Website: apple-inc
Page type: receipt
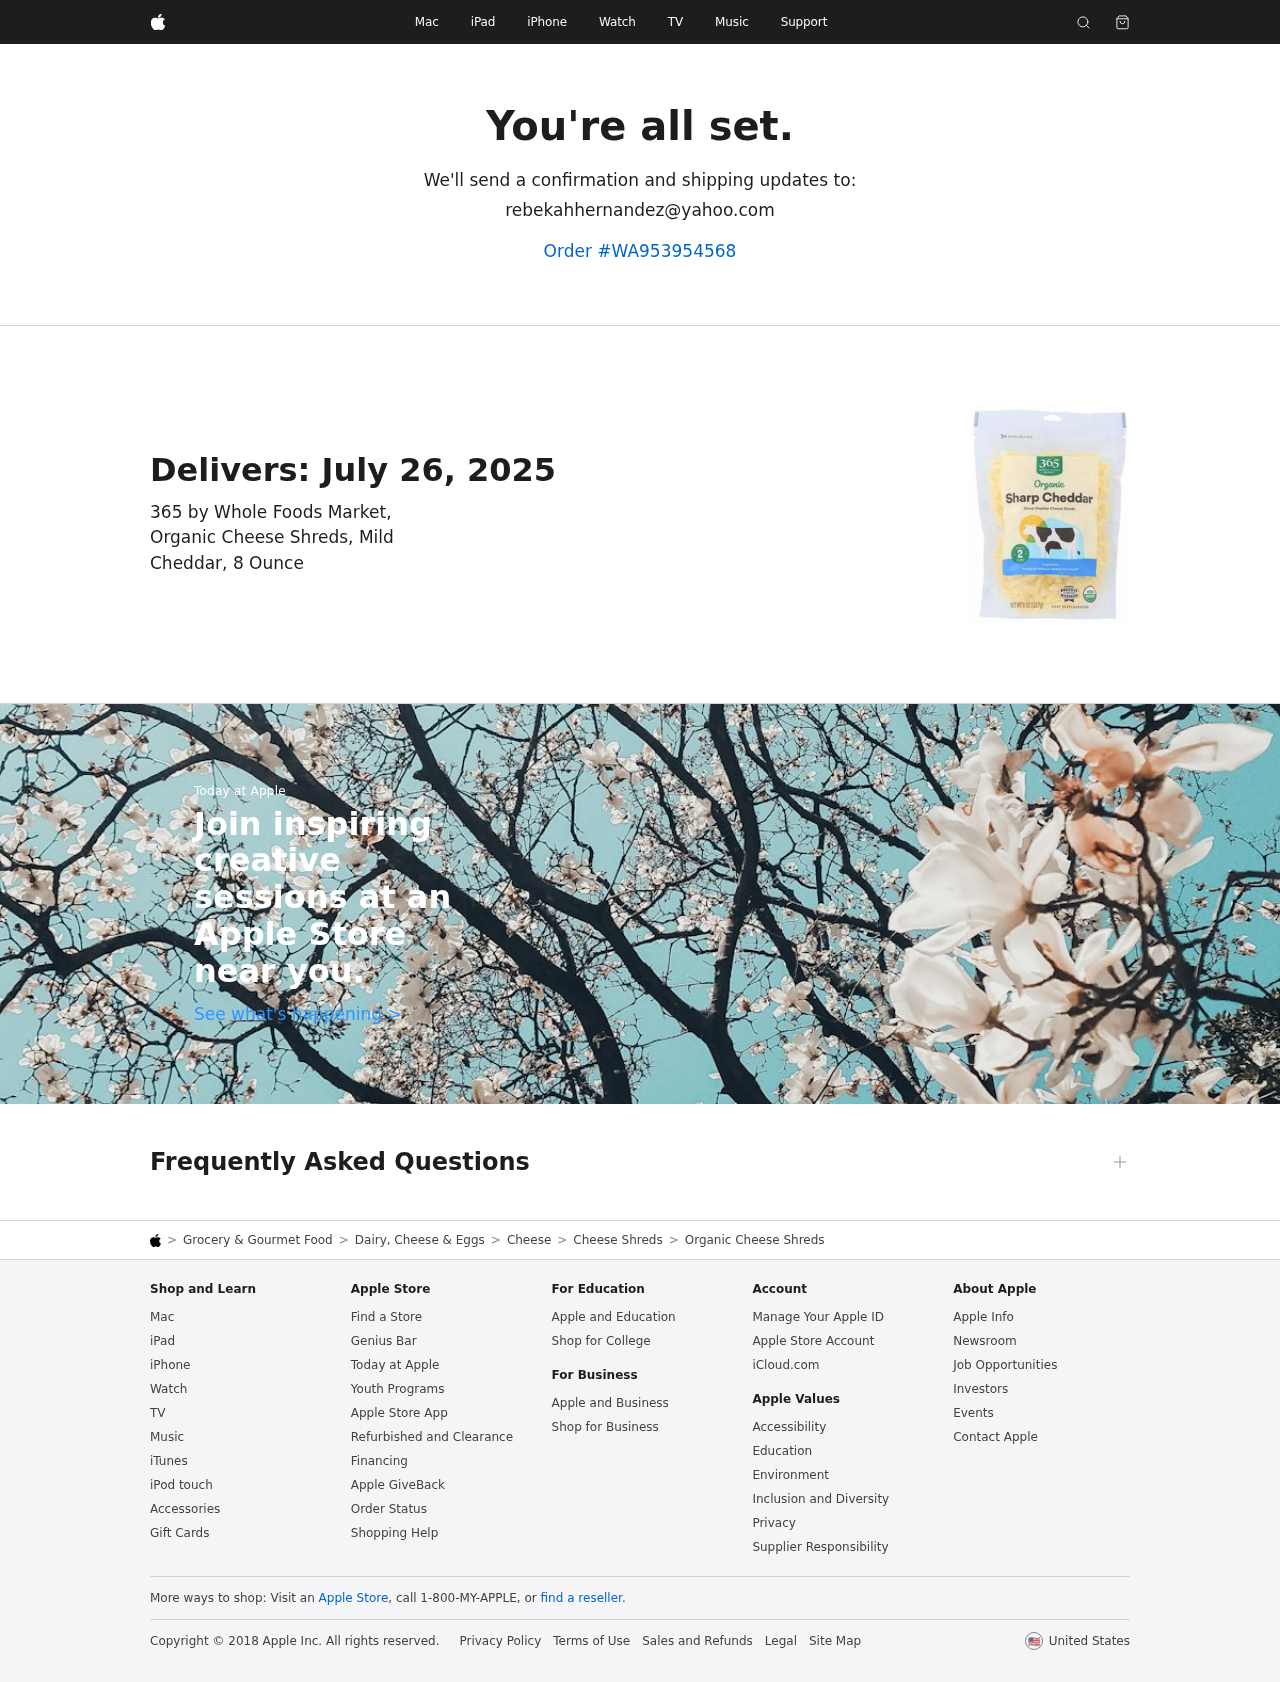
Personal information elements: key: PII_EMAIL
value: rebekahhernandez@yahoo.com
Product elements: key: PRODUCT1_BREADCRUMB
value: Grocery & Gourmet Food
Dairy, Cheese & Eggs
Cheese
Cheese Shreds
Organic Cheese Shreds
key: PRODUCT1_NAME
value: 365 by Whole Foods Market, Organic Cheese Shreds, Mild Cheddar, 8 Ounce
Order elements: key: ORDER_ID
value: Order #WA953954568
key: ORDER_DELIVERY_DATE
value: July 26, 2025